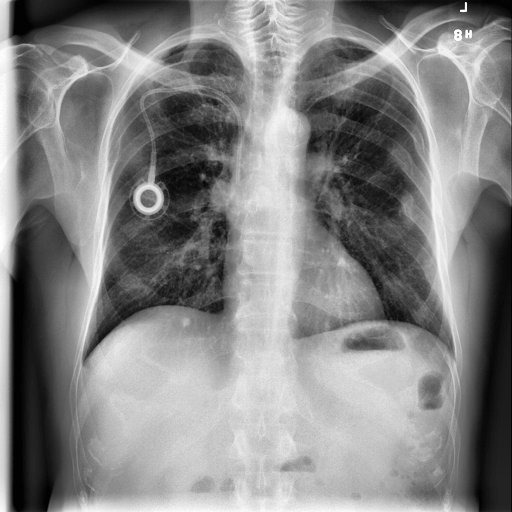
Finding: NORMAL